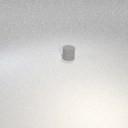
small gray rubber cylinder